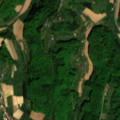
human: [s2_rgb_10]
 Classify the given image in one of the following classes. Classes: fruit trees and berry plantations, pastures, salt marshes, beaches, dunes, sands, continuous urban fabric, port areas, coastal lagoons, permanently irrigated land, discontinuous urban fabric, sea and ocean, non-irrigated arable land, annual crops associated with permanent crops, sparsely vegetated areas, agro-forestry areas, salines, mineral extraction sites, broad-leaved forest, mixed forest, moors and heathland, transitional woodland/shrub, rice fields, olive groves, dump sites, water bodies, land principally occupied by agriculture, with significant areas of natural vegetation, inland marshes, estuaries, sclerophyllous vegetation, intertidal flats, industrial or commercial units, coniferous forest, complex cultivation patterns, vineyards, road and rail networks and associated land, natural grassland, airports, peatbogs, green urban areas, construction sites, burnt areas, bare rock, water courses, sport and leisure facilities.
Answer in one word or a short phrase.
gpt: pastures, complex cultivation patterns, broad-leaved forest